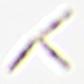
Label: Thalassionema